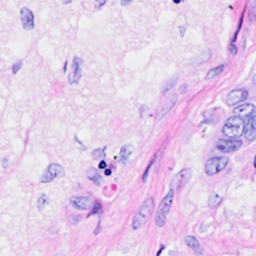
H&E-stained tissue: Breast